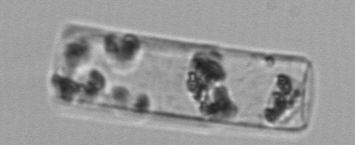
Label: Guinardia_flaccida